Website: lowes
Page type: billing-address
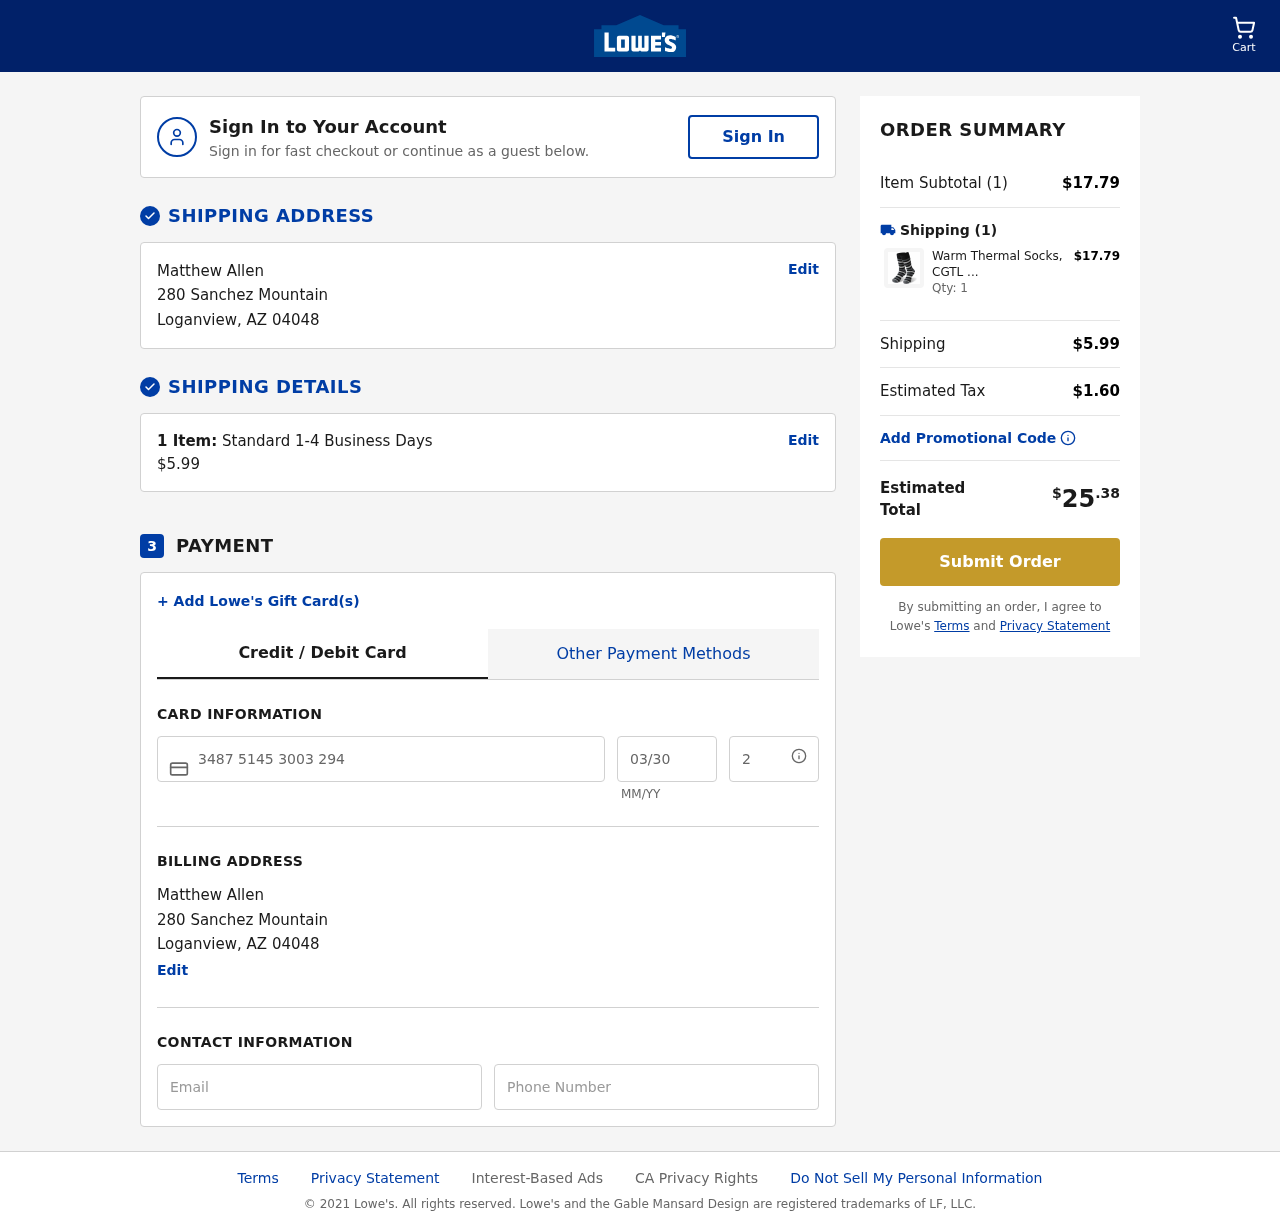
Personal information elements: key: PII_CARD_CVV
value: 2254
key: PII_CARD_EXPIRY
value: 03/30
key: PII_CARD_NUMBER
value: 3487 5145 3003 294
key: PII_CITY
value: Loganview
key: PII_EMAIL
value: matthewallen@yahoo.com
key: PII_FULLNAME
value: Matthew Allen
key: PII_PHONE
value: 8963745844
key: PII_POSTCODE
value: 04048
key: PII_STATE_ABBR
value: AZ
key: PII_STREET
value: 280 Sanchez Mountain
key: PII_FULLNAME2
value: Matthew Allen
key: PII_STREET2
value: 280 Sanchez Mountain
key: PII_CITY2
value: Loganview
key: PII_STATE_ABBR2
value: AZ
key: PII_POSTCODE2
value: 04048
Product elements: key: PRODUCT1_NAME
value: Warm Thermal Socks, CGTL Unisex Fur Lined Winter Sport Socks Thick Boot Insulated Heated Socks for C
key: PRODUCT1_PRICE
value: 17.79
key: PRODUCT1_QUANTITY
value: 1
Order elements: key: ORDER_NUM_ITEMS
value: Cart
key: ORDER_NUM_ITEMS
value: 1 Item:
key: ORDER_NUM_ITEMS
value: Item Subtotal (1)
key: ORDER_SHIPPING_COST
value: $5.99
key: ORDER_SUBTOTAL
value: $17.79
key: ORDER_TAX
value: $1.60
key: ORDER_TOTAL
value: $25.38